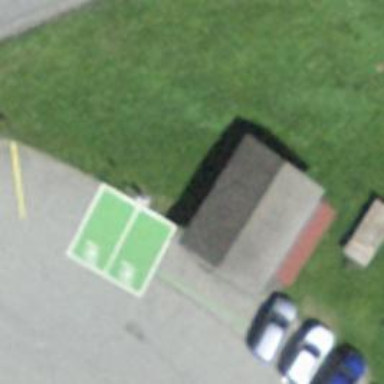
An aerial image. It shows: Charging station.